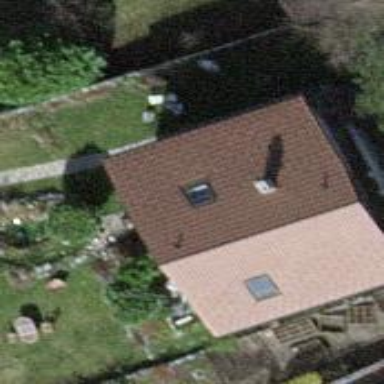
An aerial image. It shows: Building with gabled roof made of tiles. The roof is oriented across the structure.